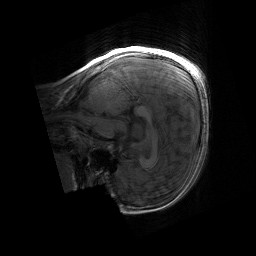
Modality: T1w
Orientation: sagittal
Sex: female
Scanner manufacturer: siemens
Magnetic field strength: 3 T
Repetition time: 1.9 s
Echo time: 0.00243 s